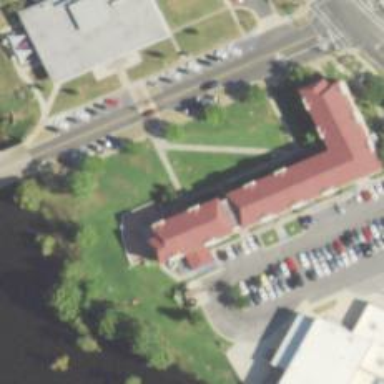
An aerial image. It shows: University building.